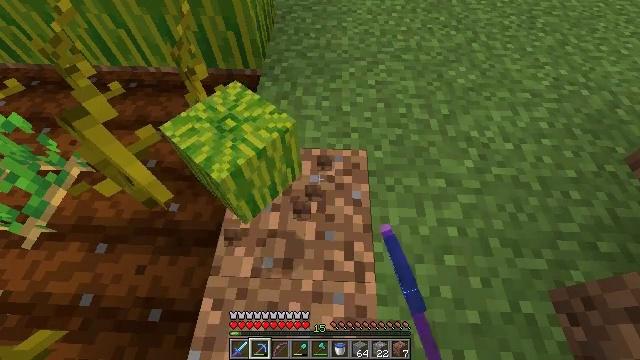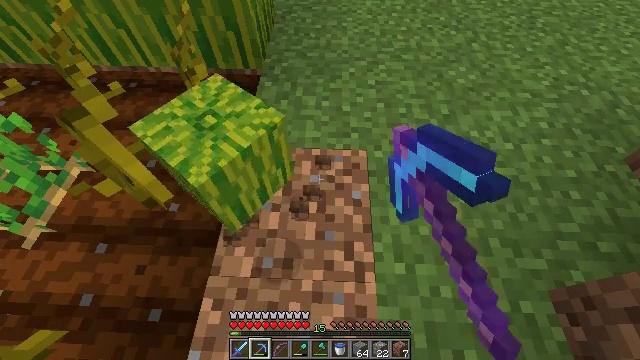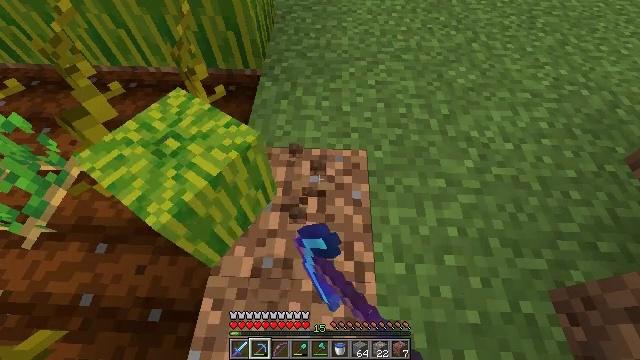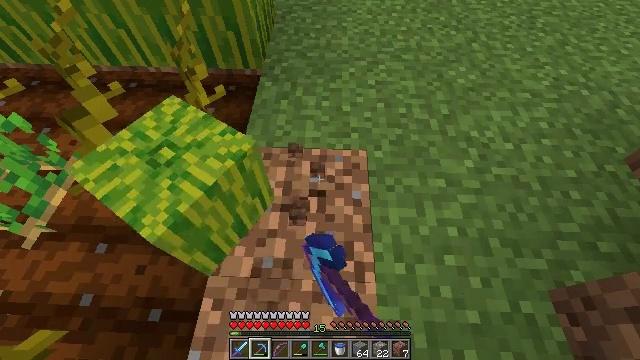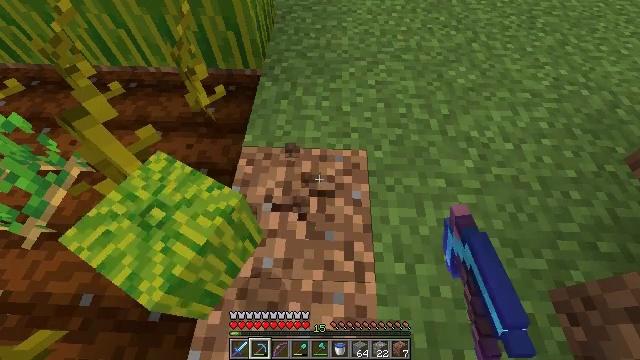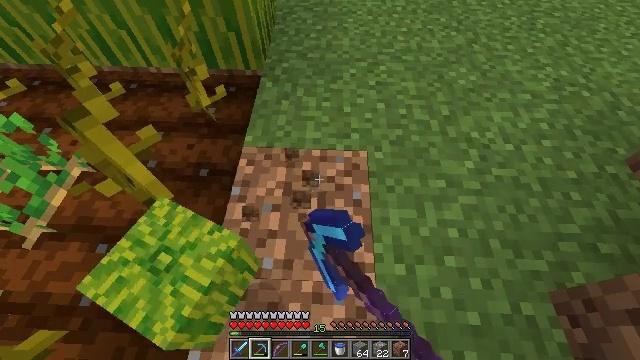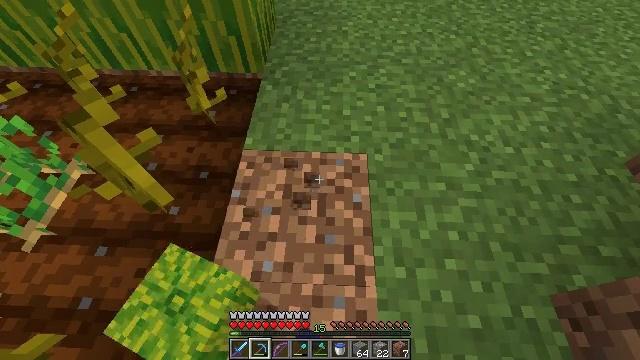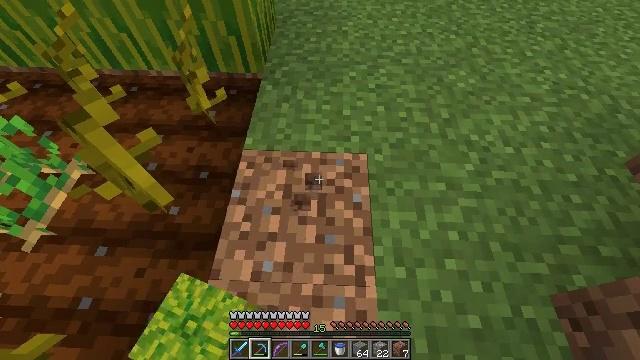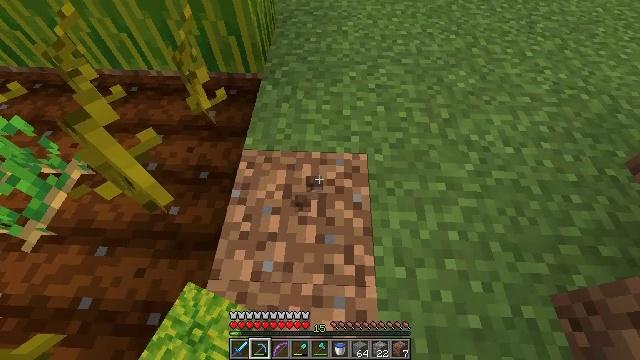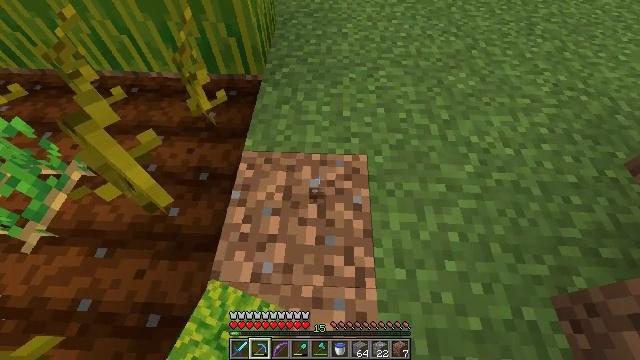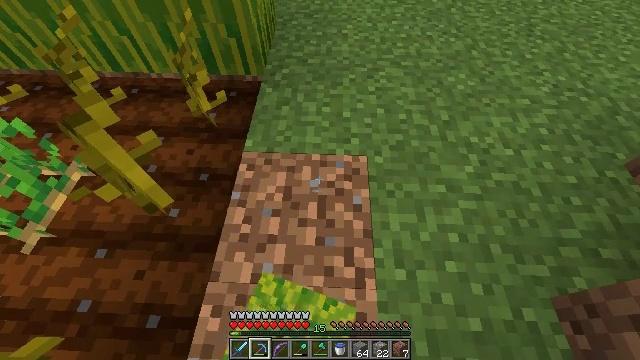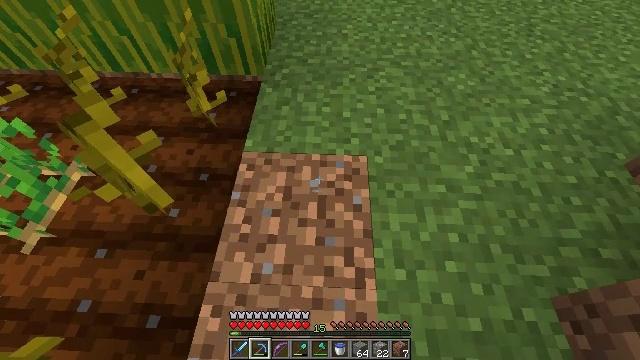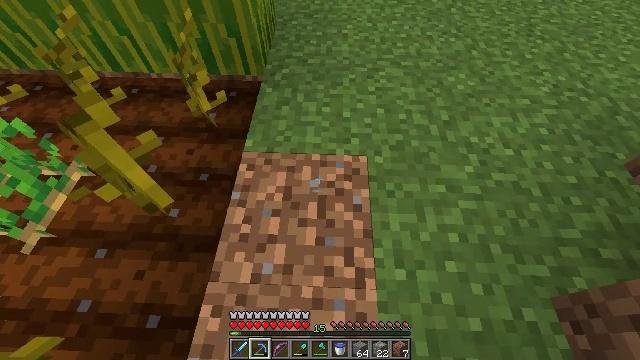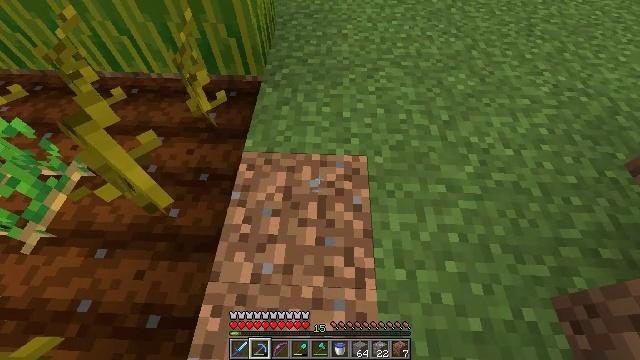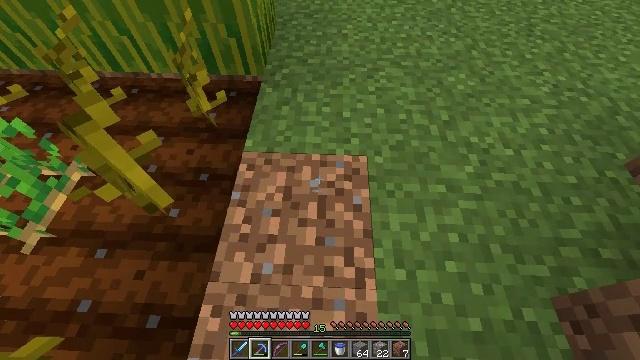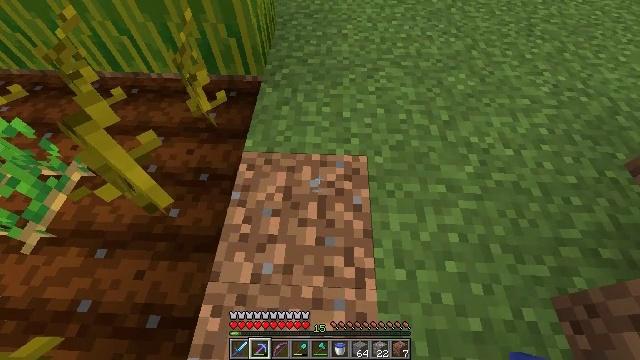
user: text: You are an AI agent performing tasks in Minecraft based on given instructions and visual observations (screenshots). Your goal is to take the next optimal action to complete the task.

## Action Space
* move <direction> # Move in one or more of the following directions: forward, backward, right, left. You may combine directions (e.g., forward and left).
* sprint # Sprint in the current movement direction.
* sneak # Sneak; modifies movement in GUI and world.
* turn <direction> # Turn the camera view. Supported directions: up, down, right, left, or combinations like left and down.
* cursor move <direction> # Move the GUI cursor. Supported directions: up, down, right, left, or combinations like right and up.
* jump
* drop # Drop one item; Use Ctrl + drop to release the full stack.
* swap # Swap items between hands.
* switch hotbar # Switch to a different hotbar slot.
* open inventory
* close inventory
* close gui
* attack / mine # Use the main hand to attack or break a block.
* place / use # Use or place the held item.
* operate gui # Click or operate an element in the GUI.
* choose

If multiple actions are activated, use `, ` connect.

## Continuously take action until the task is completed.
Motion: motion action
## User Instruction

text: Use right equipment to gather melon.
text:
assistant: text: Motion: attack / mine
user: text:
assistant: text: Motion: attack / mine
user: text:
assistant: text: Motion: attack / mine
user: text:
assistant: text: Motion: attack / mine
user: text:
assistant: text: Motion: no_op
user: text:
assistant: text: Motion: no_op
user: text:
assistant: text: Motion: no_op
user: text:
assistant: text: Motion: no_op
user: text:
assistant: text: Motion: no_op
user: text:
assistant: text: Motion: no_op
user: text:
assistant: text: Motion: no_op
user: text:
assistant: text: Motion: no_op
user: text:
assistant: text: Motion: no_op
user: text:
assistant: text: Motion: no_op
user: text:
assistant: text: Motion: no_op
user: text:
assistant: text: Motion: no_op
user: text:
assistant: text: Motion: no_op
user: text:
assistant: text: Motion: no_op
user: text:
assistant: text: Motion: no_op
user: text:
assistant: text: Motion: move forward
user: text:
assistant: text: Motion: move forward
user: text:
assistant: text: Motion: move forward
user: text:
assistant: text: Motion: move forward and move right
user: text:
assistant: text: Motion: move forward and move right, turn left
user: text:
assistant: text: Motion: move forward and move right, turn left
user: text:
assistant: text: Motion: move forward and move right, turn left
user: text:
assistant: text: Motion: move forward and move right, turn left and up
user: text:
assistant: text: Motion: move forward and move right, turn left and up
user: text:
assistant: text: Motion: move forward and move right, turn left and up
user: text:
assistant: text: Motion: move forward, turn left and up